Interaction volume radius: 5 \u00c5
Interaction volume height: 25 \u00c5
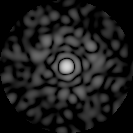
Disorder parameter: 0.8399